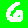
Digit: 6